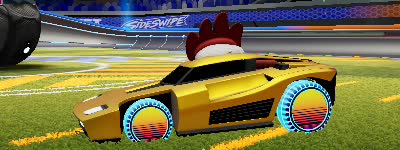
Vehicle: breakout